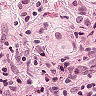
Metastatic tissue present: yes